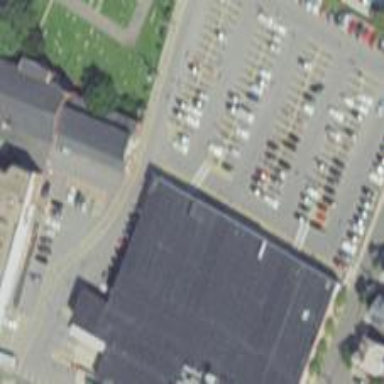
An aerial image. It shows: Retail area.